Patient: sex M, age 43
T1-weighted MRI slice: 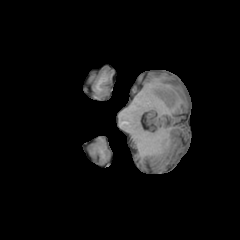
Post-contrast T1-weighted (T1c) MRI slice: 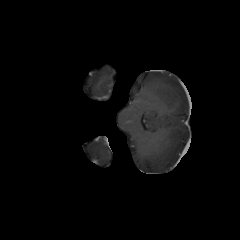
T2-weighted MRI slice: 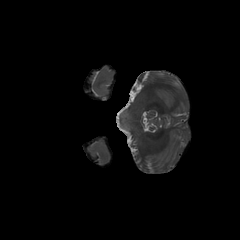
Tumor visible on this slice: no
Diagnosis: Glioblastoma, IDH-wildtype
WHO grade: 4